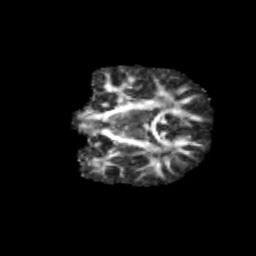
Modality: FA
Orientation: coronal
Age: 9
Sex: male
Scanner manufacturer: siemens
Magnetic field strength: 3 T
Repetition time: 3.8 s
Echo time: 0.07 s